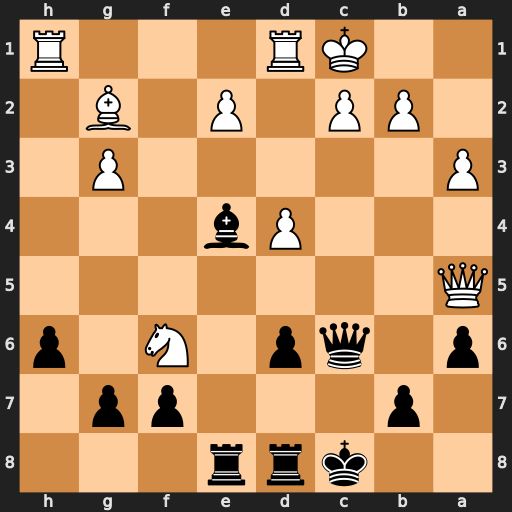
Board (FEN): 2krr3/1p3pp1/p1qp1N1p/Q7/3Pb3/P5P1/1PP1P1B1/2KR3R
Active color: b
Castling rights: -
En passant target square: -
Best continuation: Qxc2#